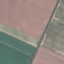
Land use / land cover: AnnualCrop